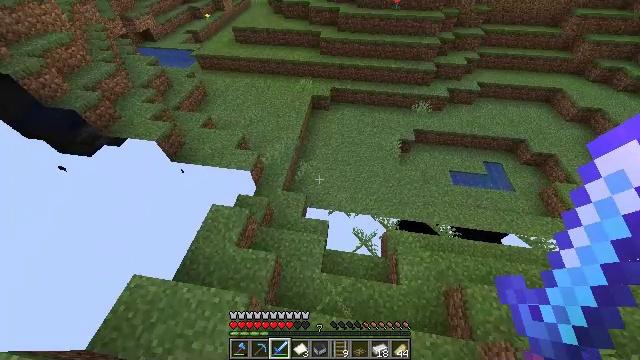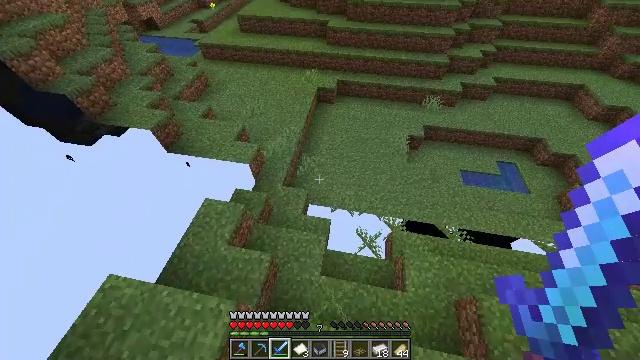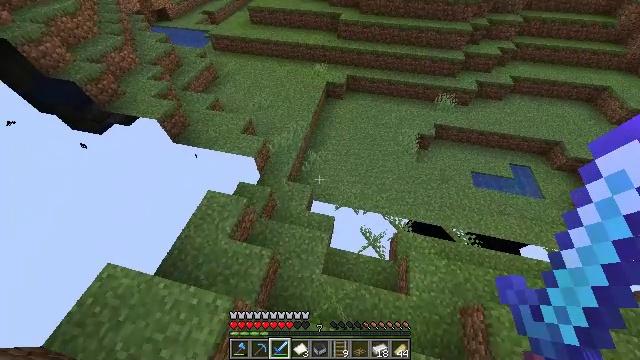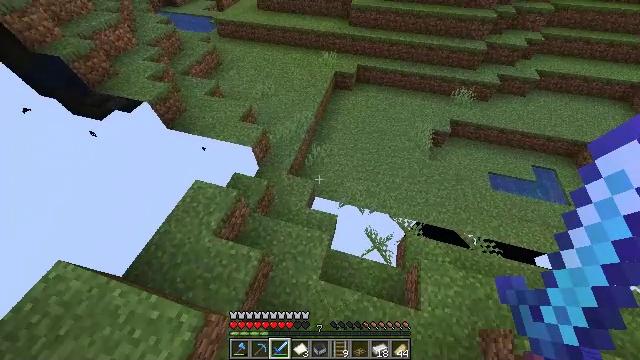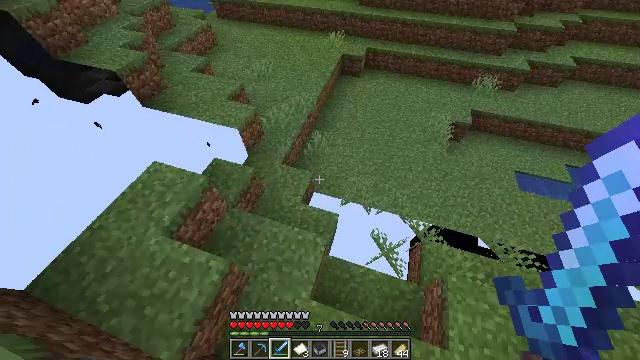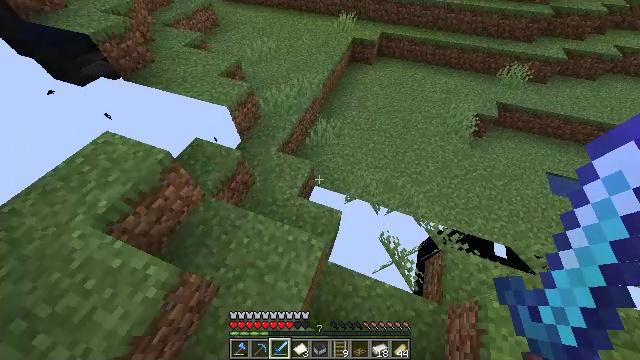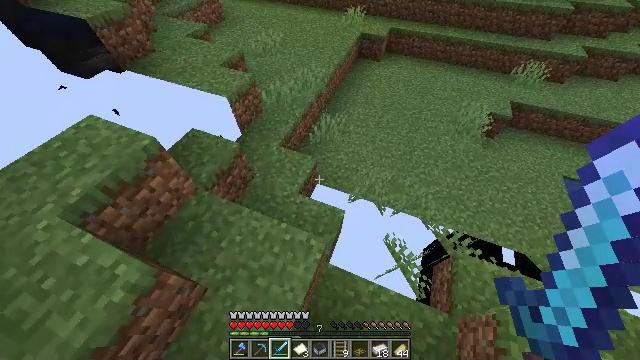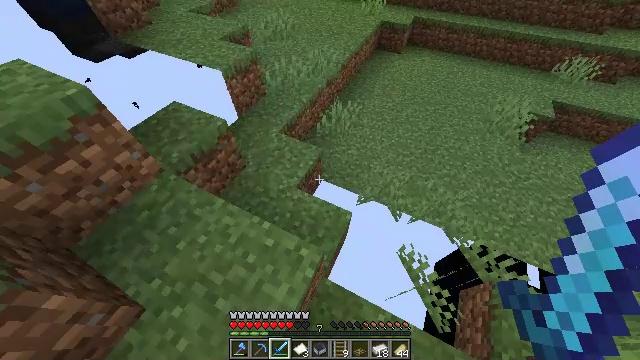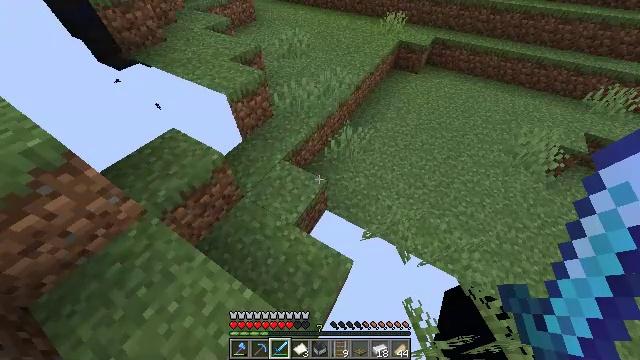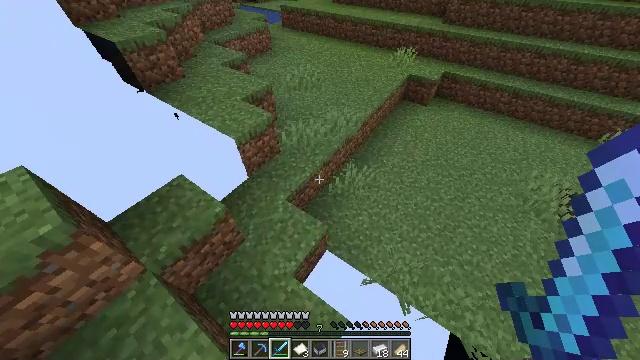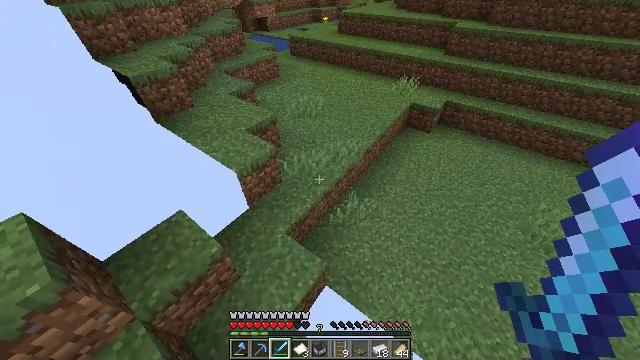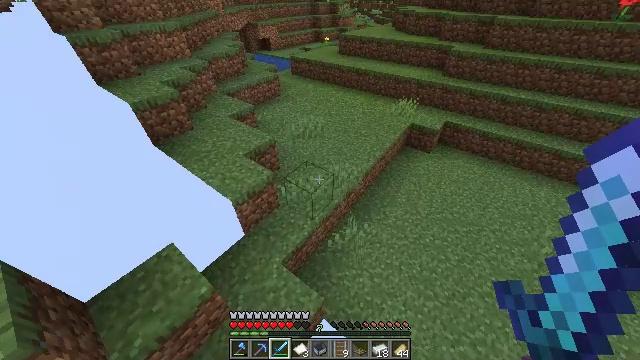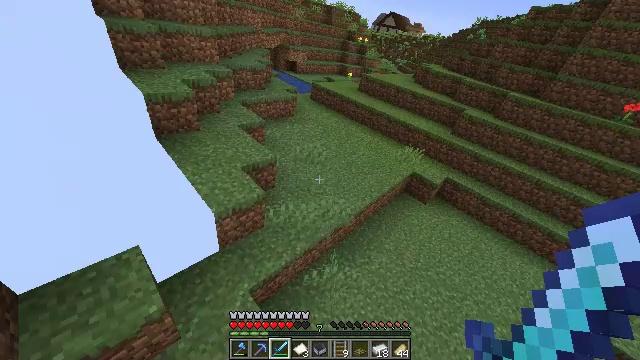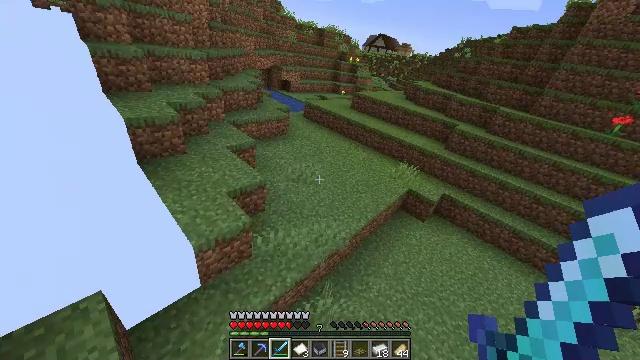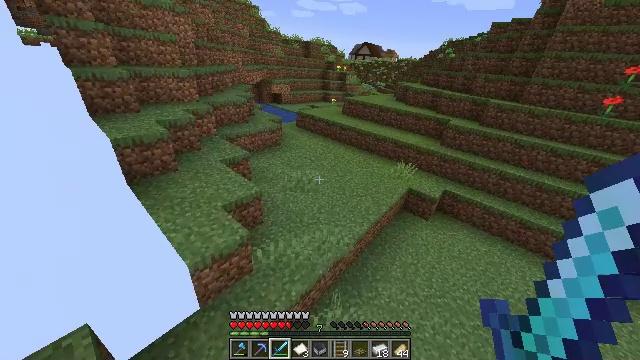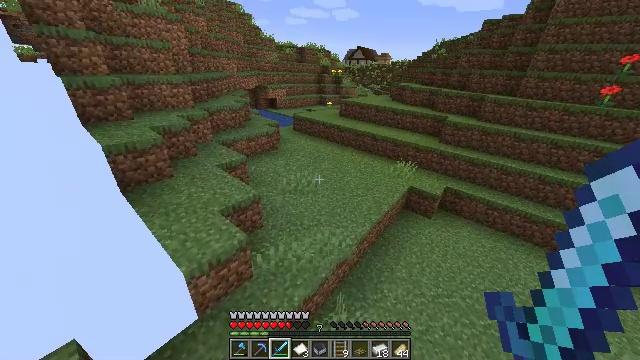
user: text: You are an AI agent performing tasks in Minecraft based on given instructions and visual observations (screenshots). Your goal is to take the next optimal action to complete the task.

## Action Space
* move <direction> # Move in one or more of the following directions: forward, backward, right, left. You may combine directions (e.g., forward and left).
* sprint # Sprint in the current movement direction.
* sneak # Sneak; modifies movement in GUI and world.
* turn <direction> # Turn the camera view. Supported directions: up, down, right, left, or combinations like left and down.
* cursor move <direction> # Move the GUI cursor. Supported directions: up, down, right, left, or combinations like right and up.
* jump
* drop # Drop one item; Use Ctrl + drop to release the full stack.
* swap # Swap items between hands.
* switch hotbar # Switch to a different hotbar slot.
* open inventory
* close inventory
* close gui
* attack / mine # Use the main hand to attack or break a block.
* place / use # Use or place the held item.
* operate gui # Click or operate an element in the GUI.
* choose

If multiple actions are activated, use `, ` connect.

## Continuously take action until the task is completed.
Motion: motion action
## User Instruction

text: Gather sugar cane for crafting.
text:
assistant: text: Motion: move forward, turn left, jump
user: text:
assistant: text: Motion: move forward, turn left, jump
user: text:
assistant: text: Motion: move forward, turn left, jump
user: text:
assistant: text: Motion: move forward, turn left, jump
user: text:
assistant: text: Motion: move forward, turn left, jump
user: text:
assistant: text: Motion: move forward, turn left, jump
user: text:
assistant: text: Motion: move forward, turn left, jump
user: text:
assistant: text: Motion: move forward, sprint, turn left and up, jump
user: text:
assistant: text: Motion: move forward, sprint, turn left and up, jump
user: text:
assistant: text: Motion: move forward, sprint, turn left and up, jump
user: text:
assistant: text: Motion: move forward, sprint, turn up, jump
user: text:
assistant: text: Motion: move forward, turn up, jump
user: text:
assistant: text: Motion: move forward, turn up, jump
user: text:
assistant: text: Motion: move forward, turn up, jump
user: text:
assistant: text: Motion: move forward, turn up, jump
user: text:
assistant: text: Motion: move forward, jump
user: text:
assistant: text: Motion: move forward, sprint, jump
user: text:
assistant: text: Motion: move forward, sprint, jump
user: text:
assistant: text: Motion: move forward, sprint, jump
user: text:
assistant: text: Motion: move forward, sprint, jump
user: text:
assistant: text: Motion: move forward, jump
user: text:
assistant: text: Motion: move forward, jump
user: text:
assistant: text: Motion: move forward, jump
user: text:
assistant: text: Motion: move forward, jump
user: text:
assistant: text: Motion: move forward, turn up, jump
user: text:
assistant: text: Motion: move forward, sprint, turn up, jump
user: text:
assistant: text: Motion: move forward, sprint, turn up, jump
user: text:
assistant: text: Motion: move forward, sprint, turn up, jump
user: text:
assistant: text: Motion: move forward, sprint, jump
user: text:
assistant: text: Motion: move forward, jump